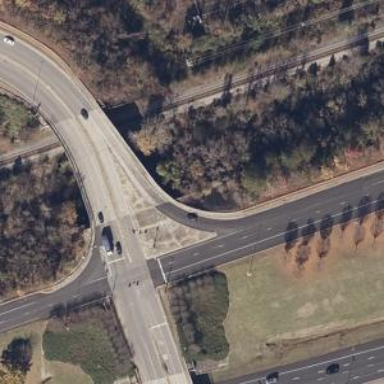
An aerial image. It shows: Secondary link road crossing over bridge.